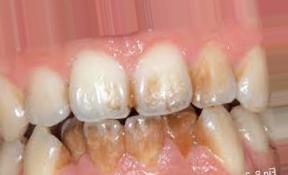
Condition: Tooth Discoloration